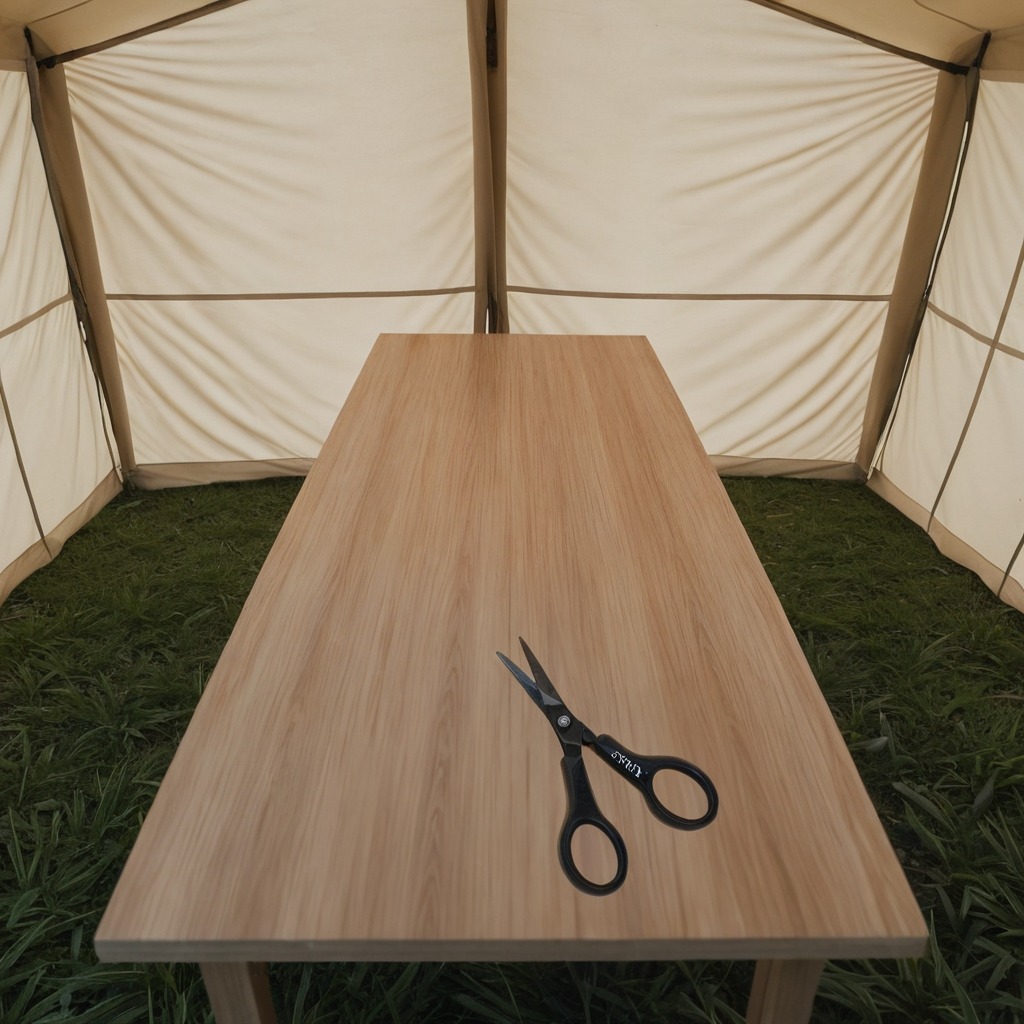
A scissor is lying on the wooden table inside a jungle field workshop tent.